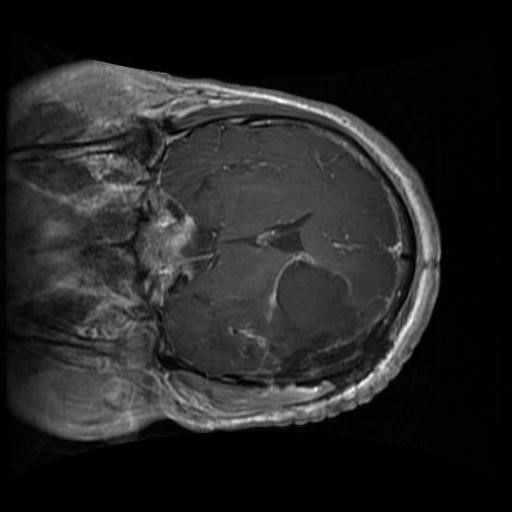
Label: brain_glioma